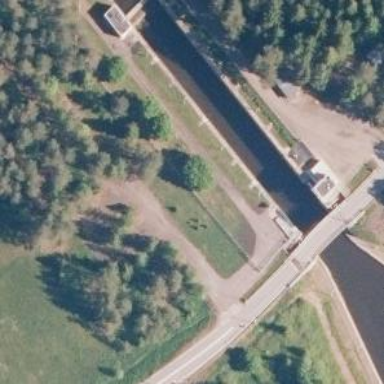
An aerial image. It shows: Lock in the waterway.